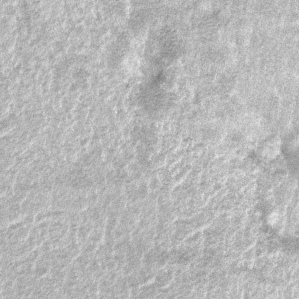
Label: frost